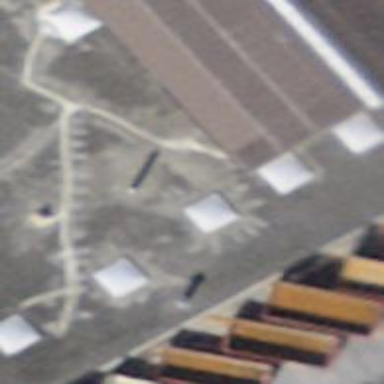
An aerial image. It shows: Industrial building.